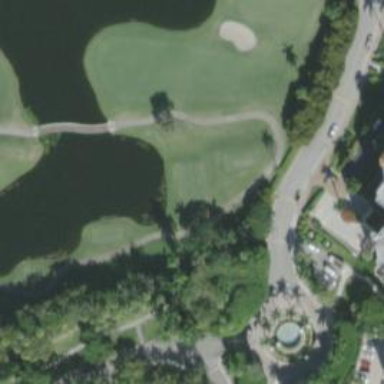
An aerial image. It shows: Service road designated as golf cart path.